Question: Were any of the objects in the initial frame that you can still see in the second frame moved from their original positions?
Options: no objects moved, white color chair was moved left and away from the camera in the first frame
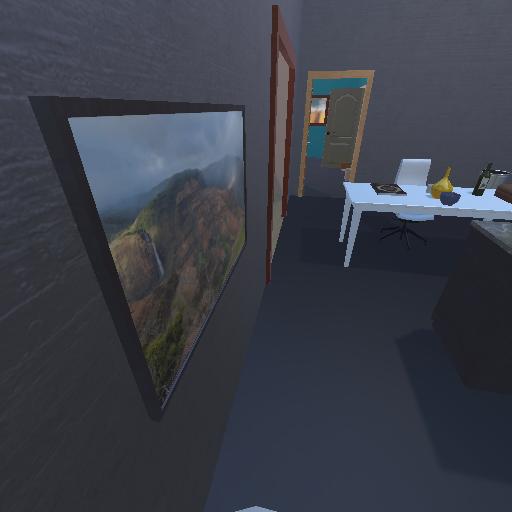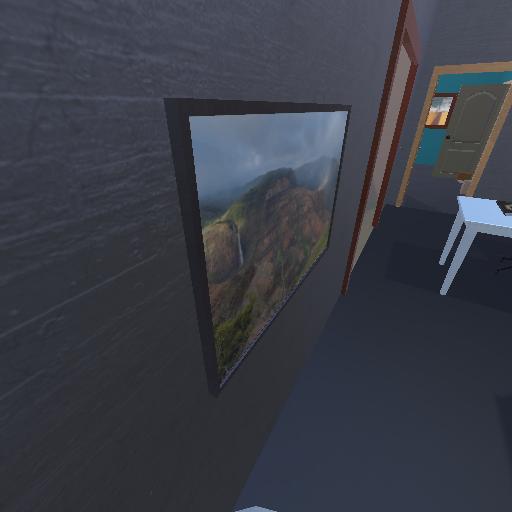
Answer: no objects moved